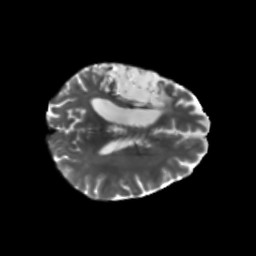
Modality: T2w
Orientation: axial
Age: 56
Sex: female
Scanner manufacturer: siemens
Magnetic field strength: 3 T
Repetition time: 5.47 s
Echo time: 0.0854 s